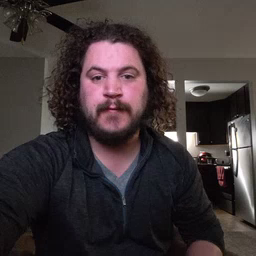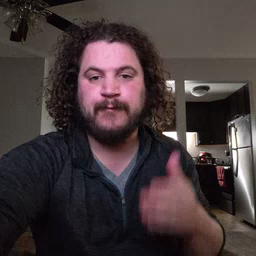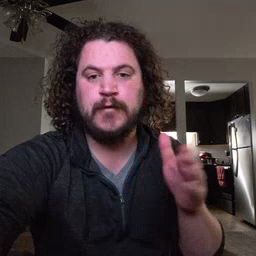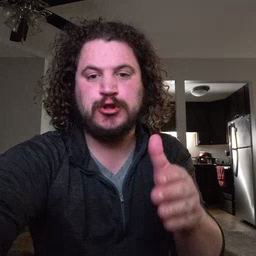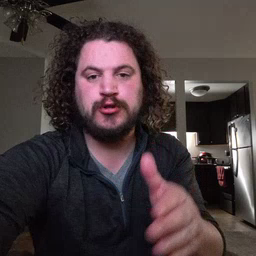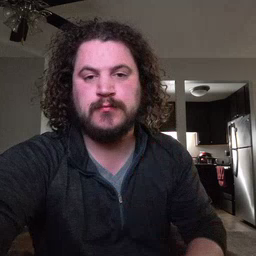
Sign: fish